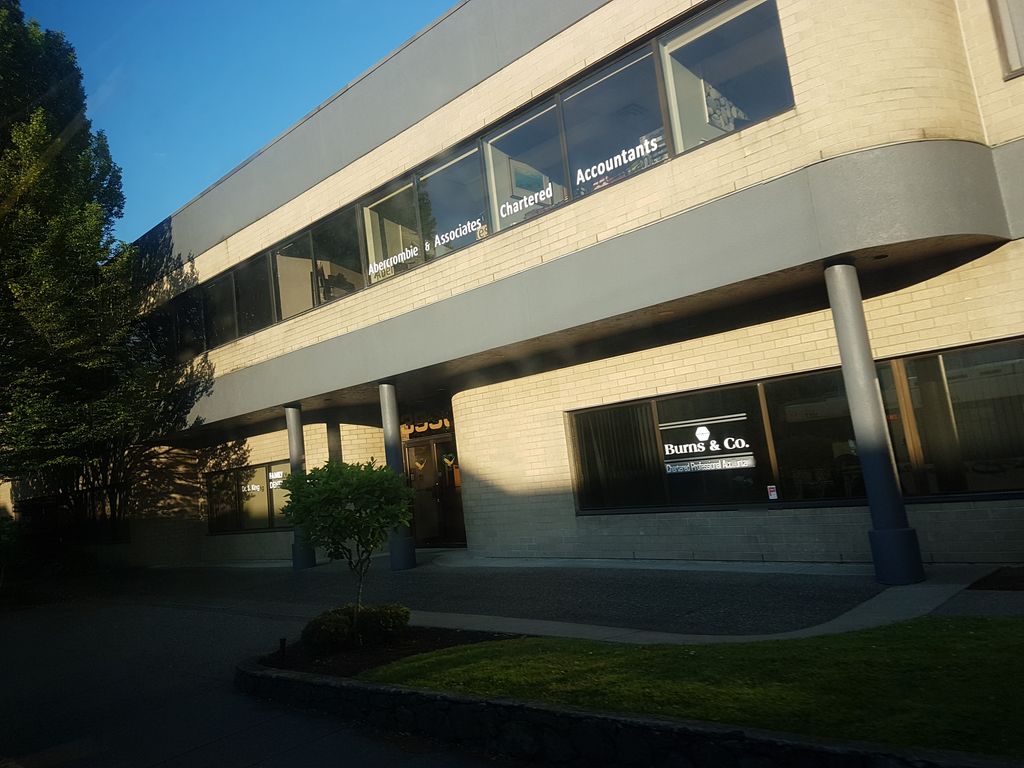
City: victoria